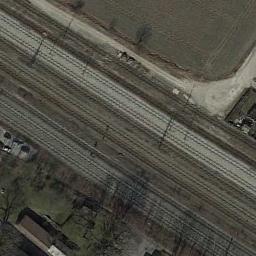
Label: railway